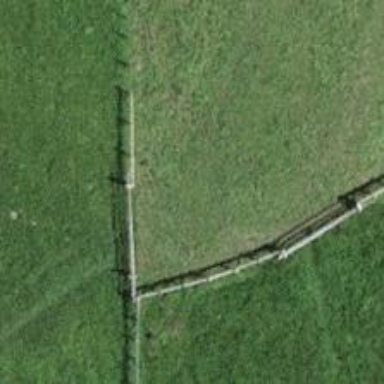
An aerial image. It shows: Fence.